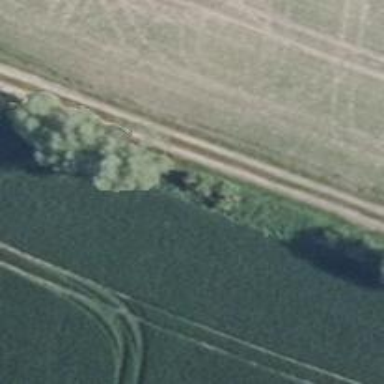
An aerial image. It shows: Row of trees in natural setting.